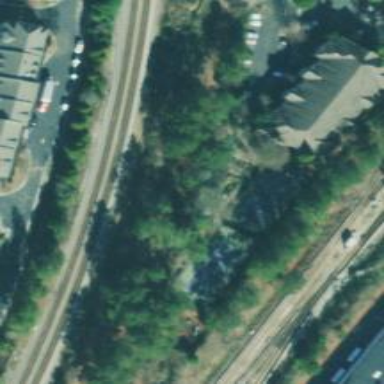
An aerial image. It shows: Historical railway car.